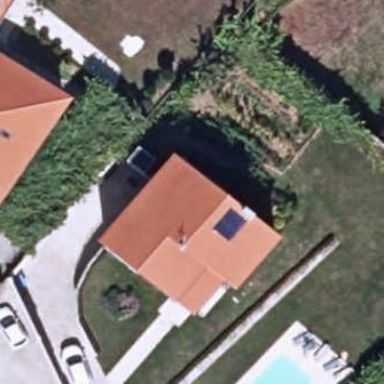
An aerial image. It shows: Simple house.